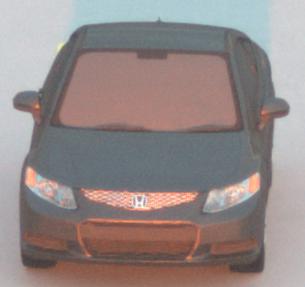
Make: Honda
Model: Civic Limousine 1.8
Detailed model: Civic (IX) Limousine
Model produced from: 2014/05
Model produced until: 2017/06
Doors: 4
Color: gray
Road condition: dry road
Daytime: sunrise or sunset
Contrast: medium contrast